Question: My ADT works well before I install JDK 7u67. But after install that, I have error like this when creating new Android project :
This is the error after creating new android project :

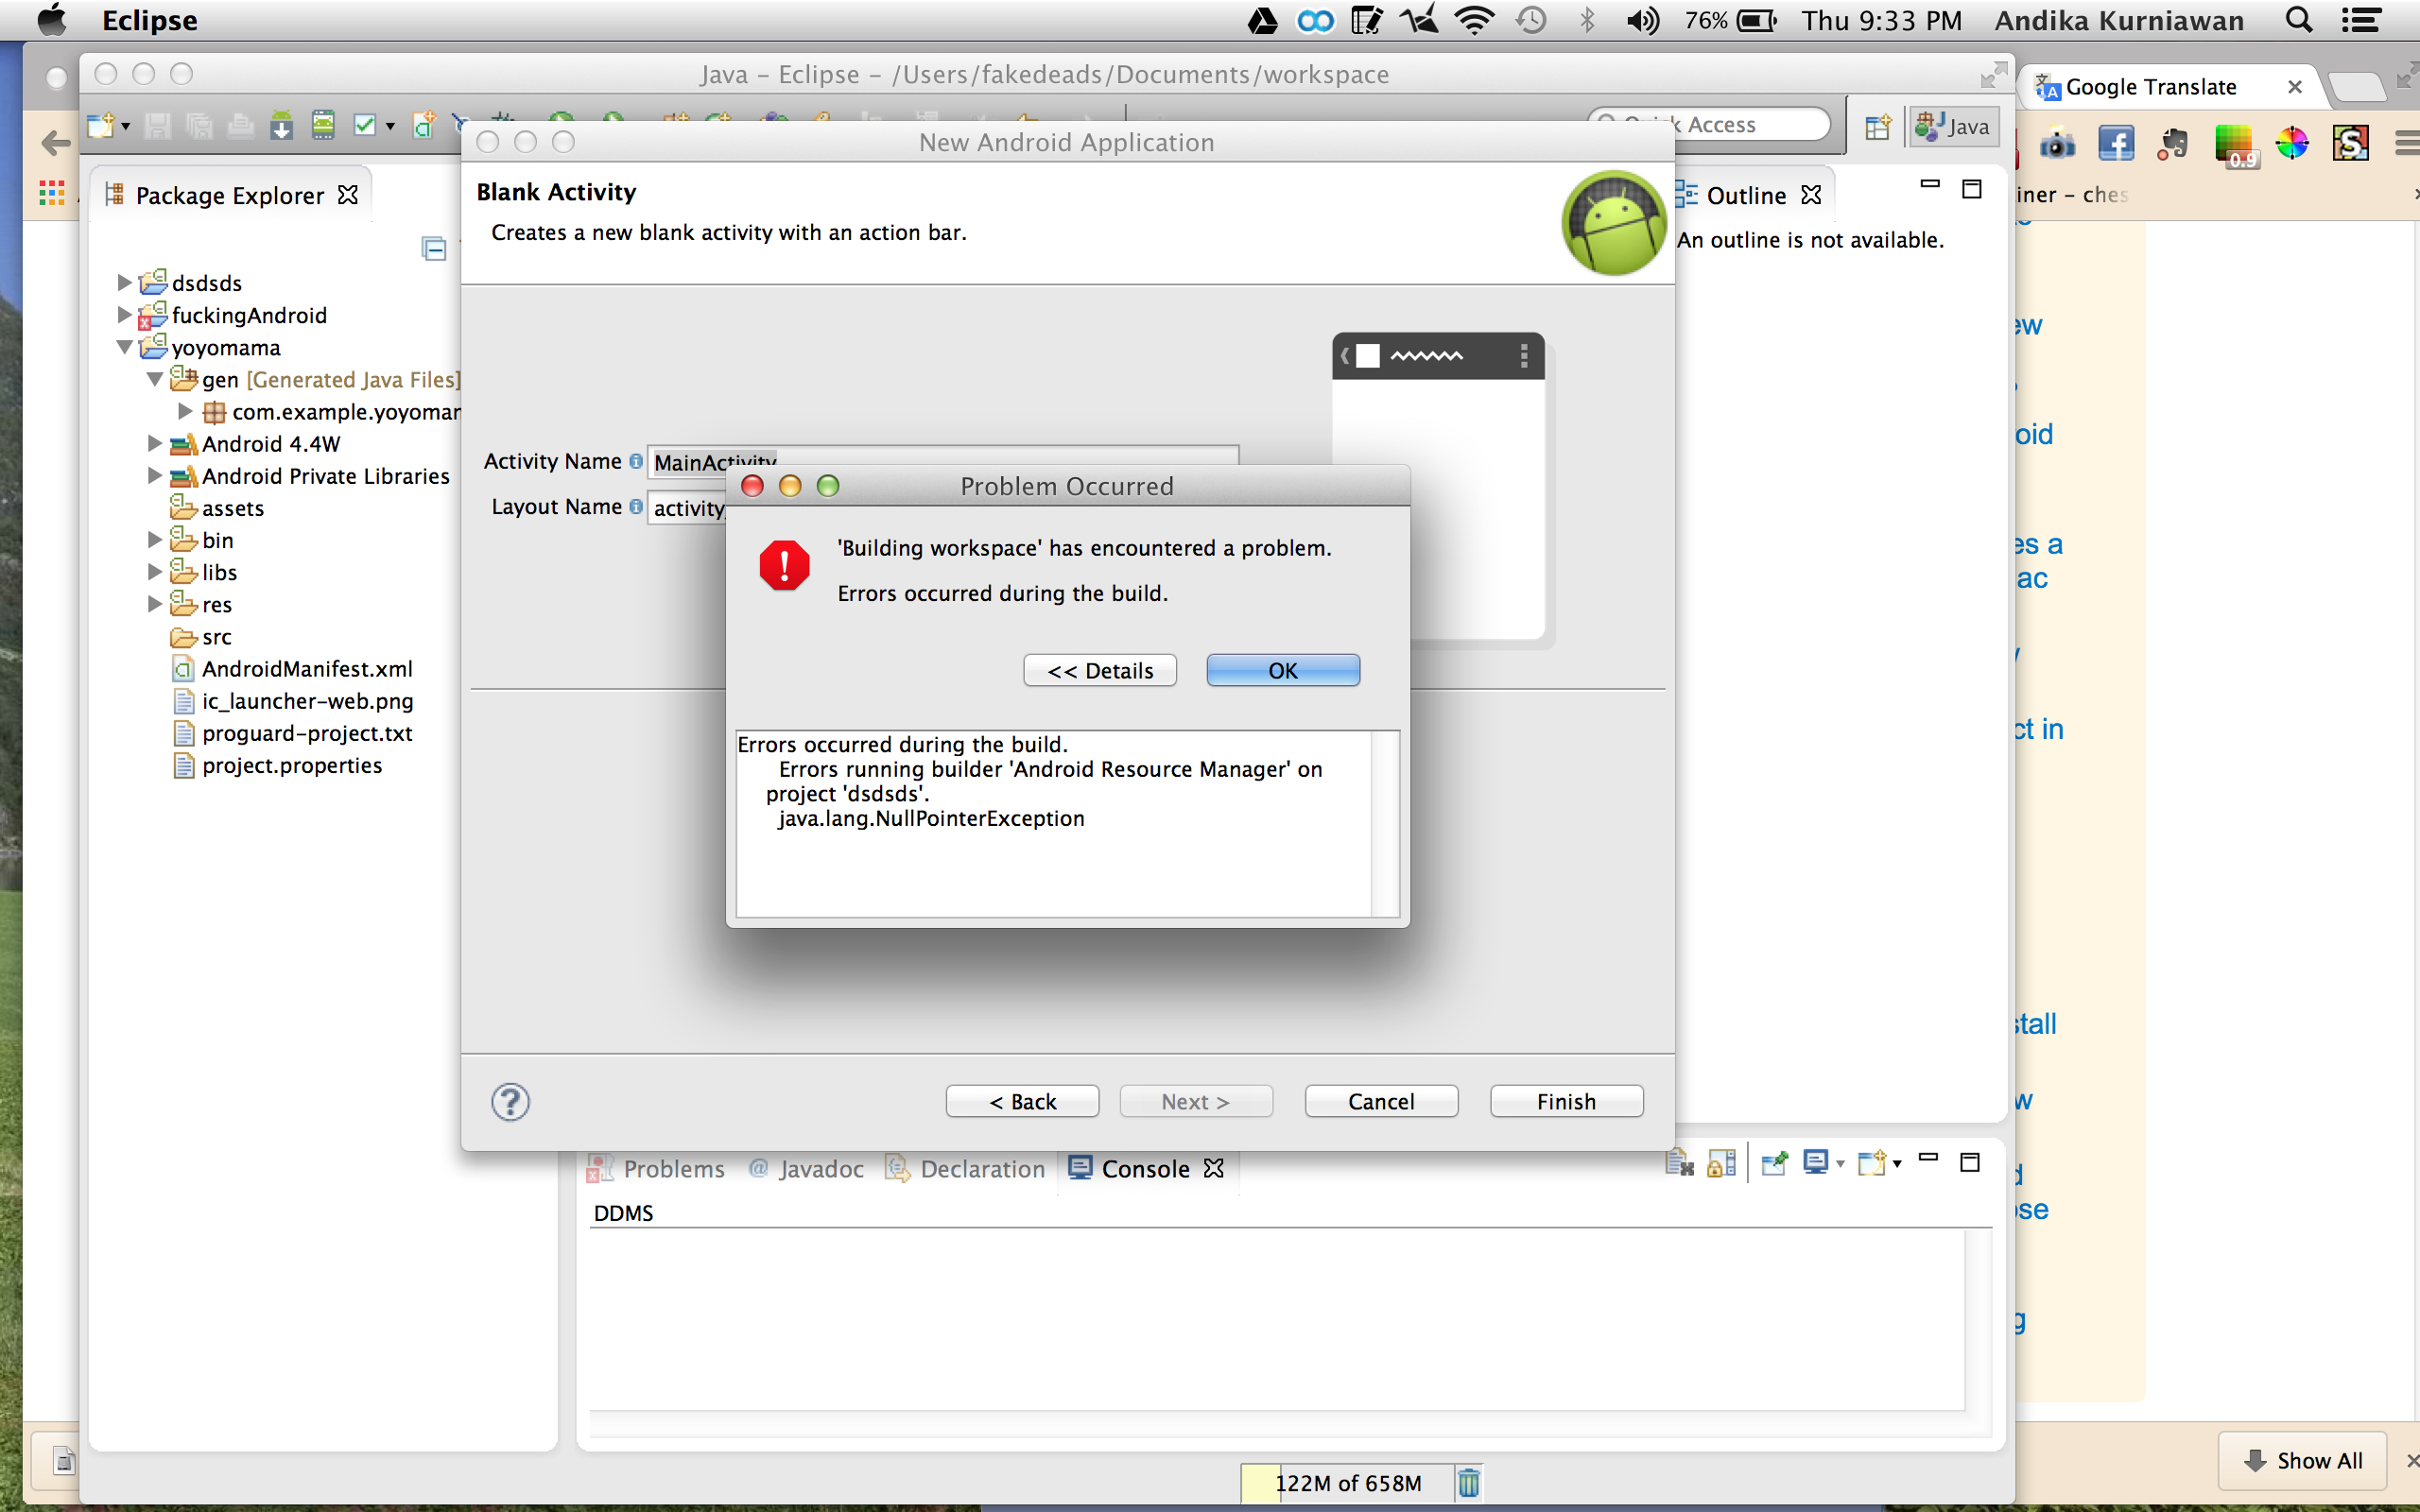
Answer: In eclipse when you install different version of java,it does not change the working 'JRE'.You must change it by 'Window-Preferences-Java-BuildPath' or 'Window-Preferences-Java-InstalledJre'